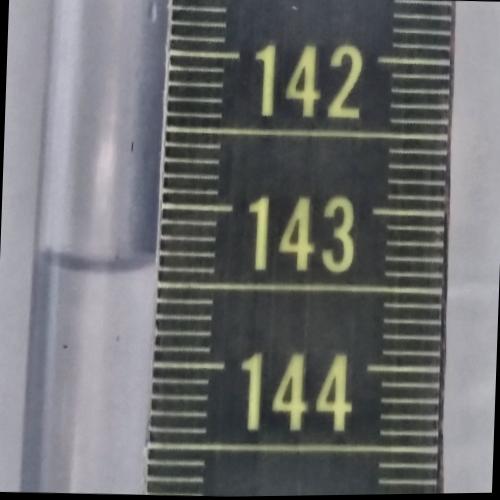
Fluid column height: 143.4 cm